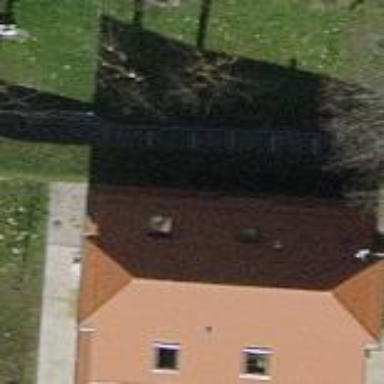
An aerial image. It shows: Apartments housed in building with gambrel roof.